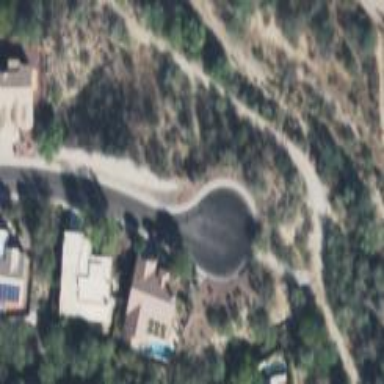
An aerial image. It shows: Asphalt road leading to turning circle.